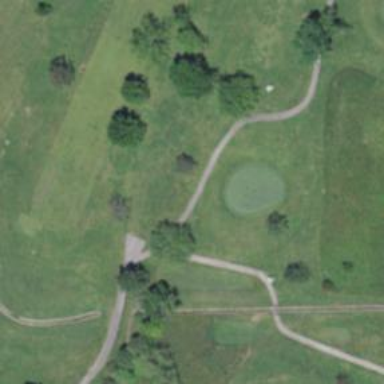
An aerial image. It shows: Golf cartpath that is also road path.